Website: walmart
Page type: billing-address
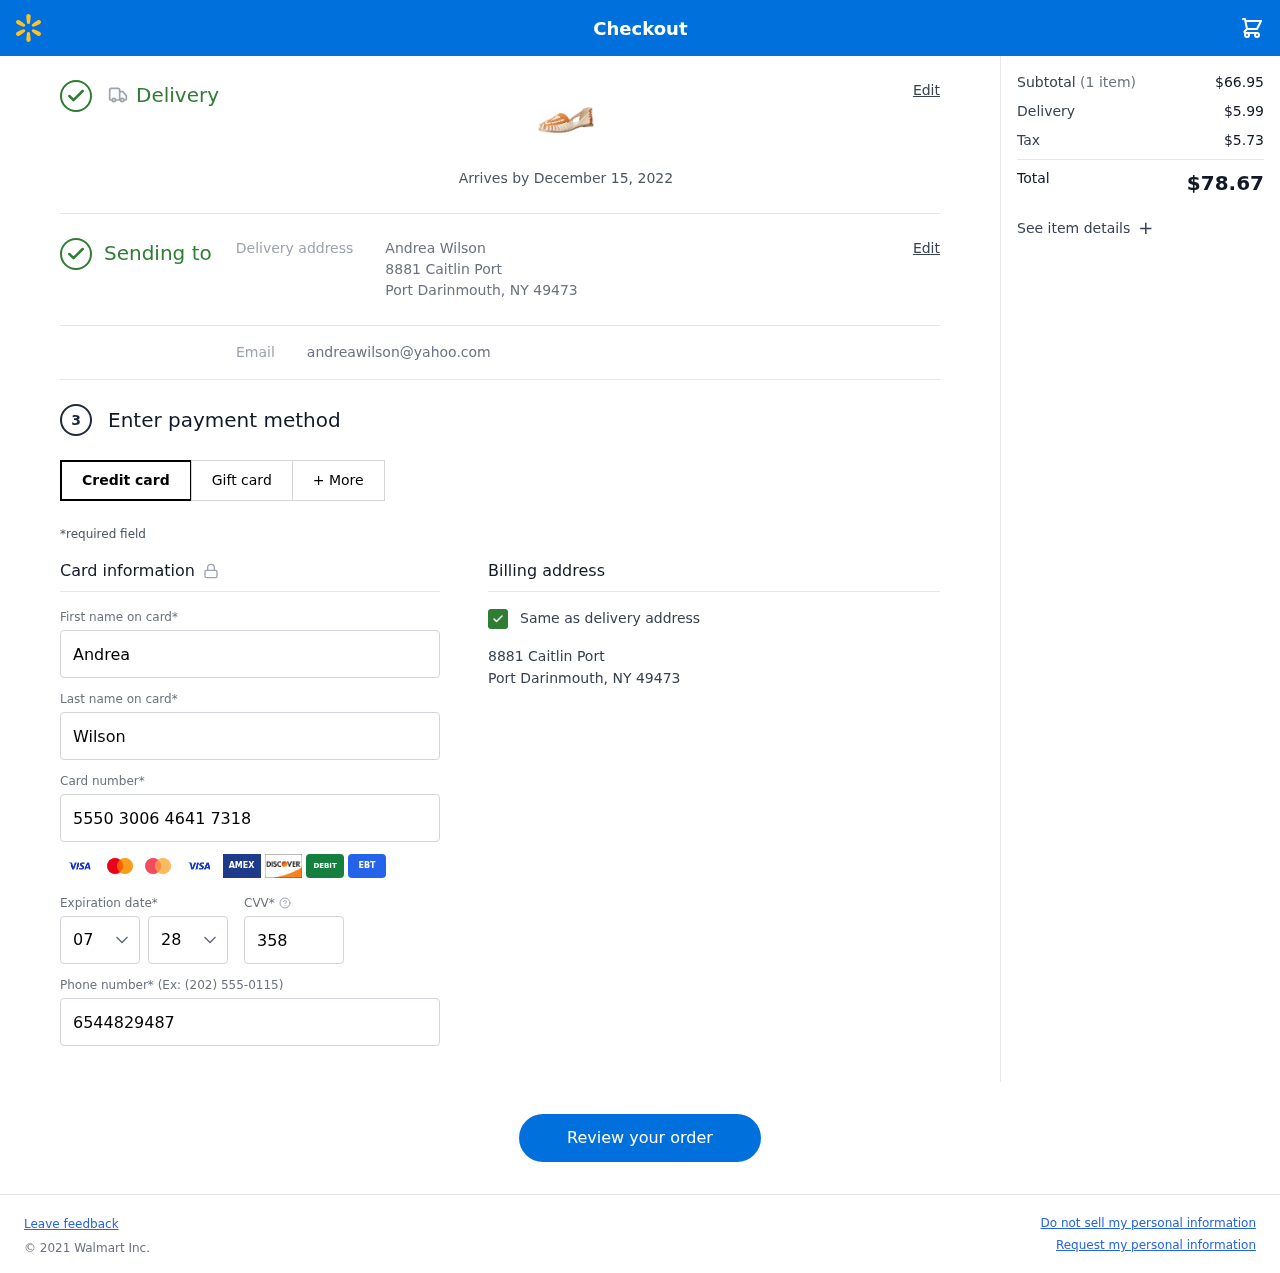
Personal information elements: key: PII_CARD_CVV
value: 358
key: PII_CARD_EXPIRY_MONTH
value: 07
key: PII_CARD_EXPIRY_YEAR
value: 28
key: PII_CARD_NUMBER
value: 5550 3006 4641 7318
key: PII_EMAIL
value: andreawilson@yahoo.com
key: PII_FIRSTNAME
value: Andrea
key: PII_FULLNAME
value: Andrea Wilson
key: PII_LASTNAME
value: Wilson
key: PII_PHONE
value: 6544829487
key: PII_STREET
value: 8881 Caitlin Port
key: PII_CITY_STATE_ZIP
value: Port Darinmouth, NY 49473
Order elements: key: ORDER_DELIVERY_DATE
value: Arrives by December 15, 2022
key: ORDER_NUM_ITEMS
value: (1 item)
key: ORDER_SUBTOTAL
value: $66.95
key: ORDER_SHIPPING_COST
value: $5.99
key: ORDER_TAX
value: $5.73
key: ORDER_TOTAL
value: $78.67